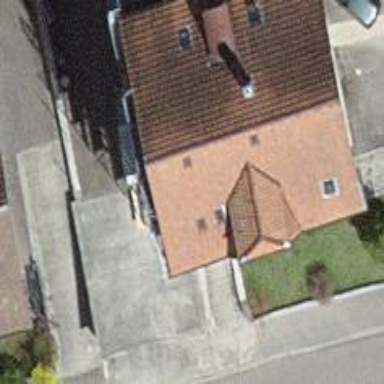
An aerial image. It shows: Garage building.